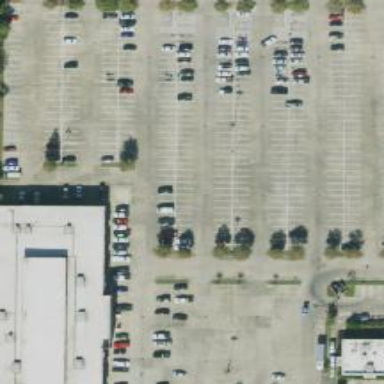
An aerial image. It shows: Parking space is available.